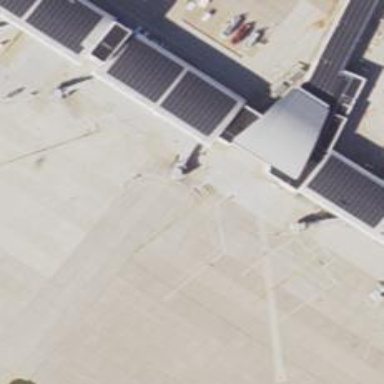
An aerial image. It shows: Airport gate.